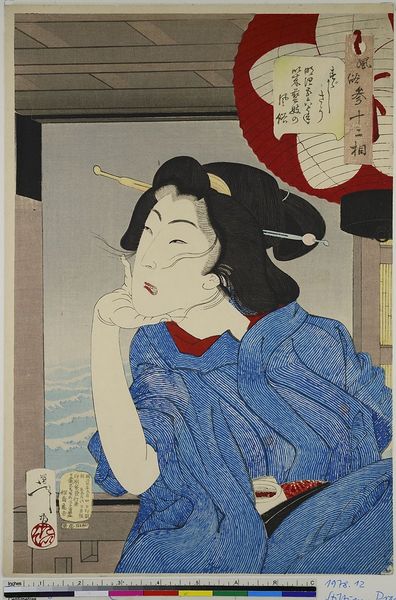
Titel: Es scheint frisch zu sein: Die Gepflogenheiten einer Geisha im Jahr Meiji 5 oder 6, Blatt 24 aus der Serie: 32 Aspekte von Frauen
Künstler: Tsukioka Yoshitoshi
Standort: Hamburg
Institution: Museum für Kunst und Gewerbe Hamburg
Schlagwörter: blau, meer, fenster, frau, laterne, innenraum, portrait, figur, boot, holzschnitt, wellen, kutter, japanisch, schriftzeichen, asien, druck, druckgraphik, druckgrafik, zeit, weiblichkeit, kimono, reproduktionen, druckerzeugnisse, meiji, ukiyo, papierlaterne